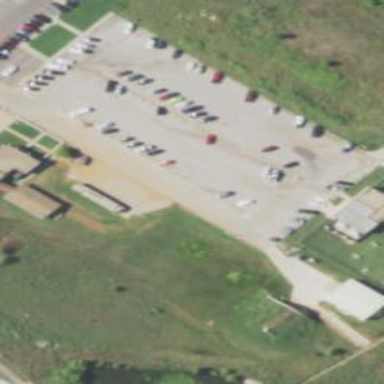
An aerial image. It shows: Parking area with surface.